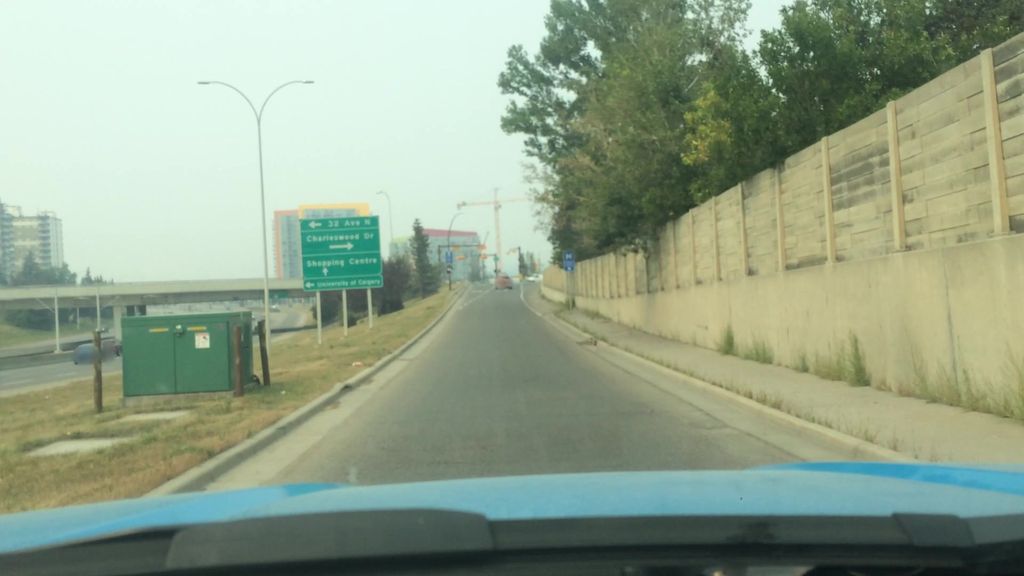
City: calgary